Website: bh-photo
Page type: gifting
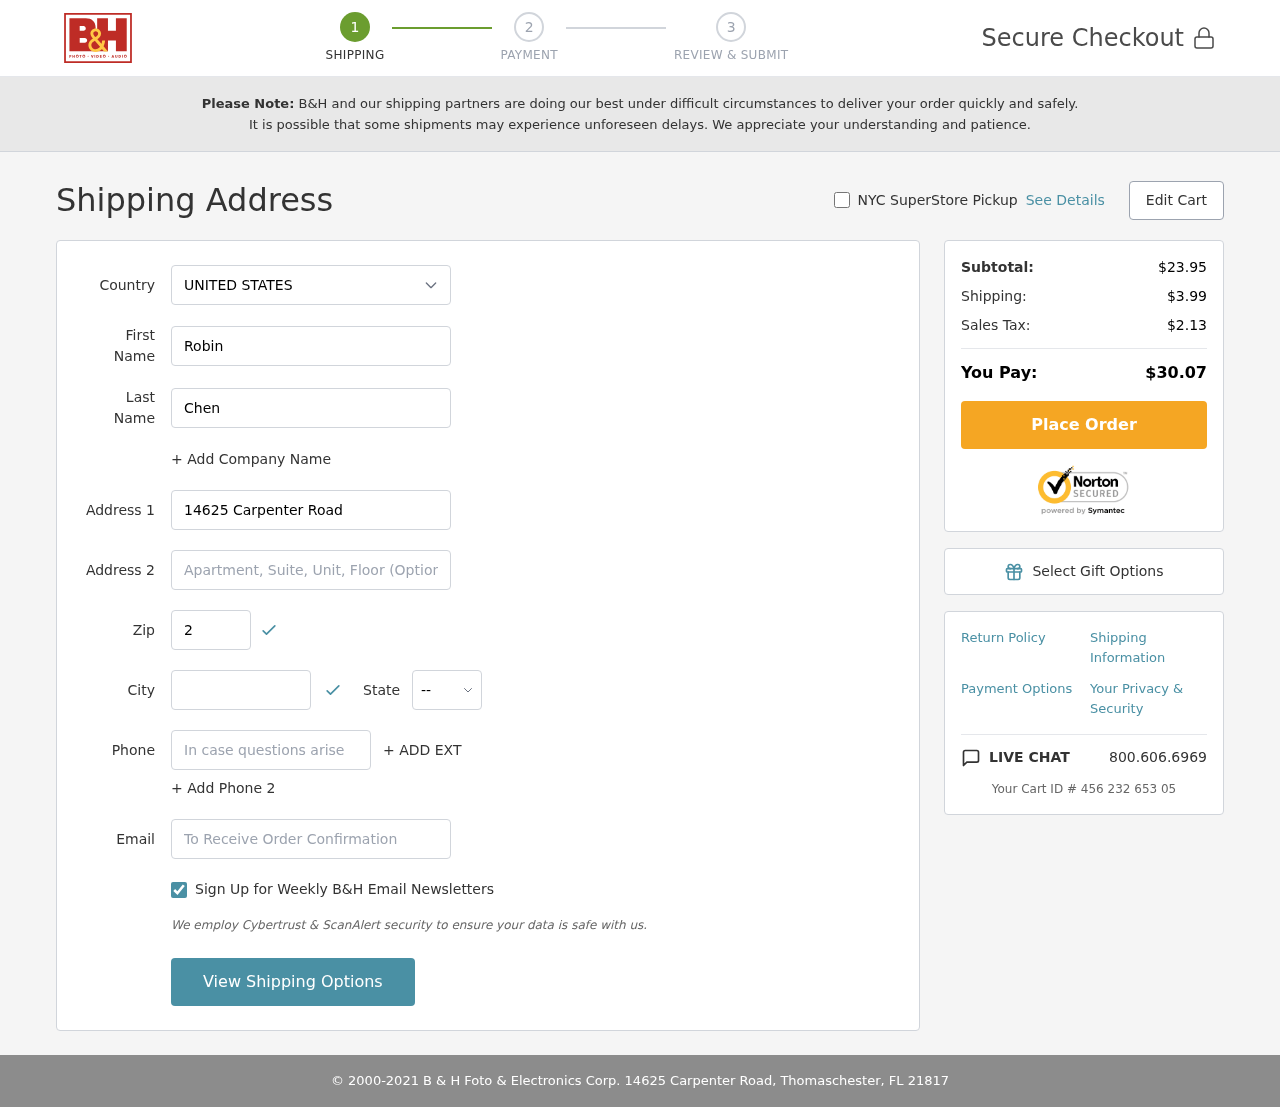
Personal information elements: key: PII_CITY
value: Thomaschester
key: PII_COUNTRY
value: United States
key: PII_EMAIL
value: rchen@yahoo.com
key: PII_FIRSTNAME
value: Robin
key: PII_LASTNAME
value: Chen
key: PII_PHONE
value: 9236851356
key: PII_POSTCODE
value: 21817
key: PII_STATE_ABBR
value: FL
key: PII_STREET
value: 14625 Carpenter Road
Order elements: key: ORDER_SUBTOTAL
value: $23.95
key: ORDER_SHIPPING_COST
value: $3.99
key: ORDER_TAX
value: $2.13
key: ORDER_TOTAL
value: $30.07
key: ORDER_ID
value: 456 232 653 05